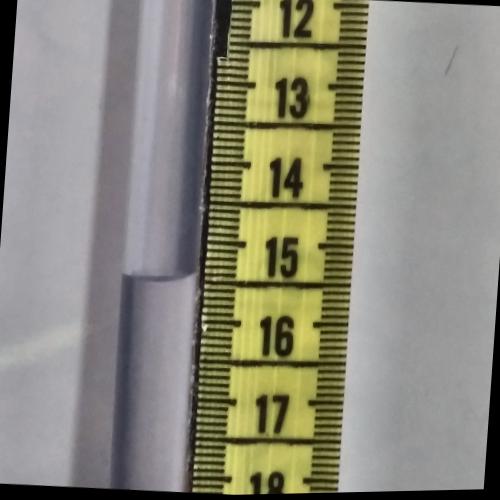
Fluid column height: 15.4 cm